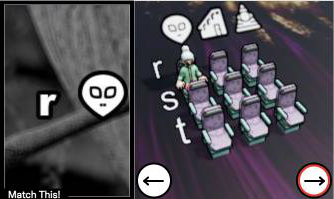
Task: seats
Answer: yes